Question: I'm having some difficulty properly removing some software that I installed on OS X Mavericks; Xcode 5.1. I installed robotframework and calabash-ios for some automation research; but have decided its not for me. The commands I initially ran were:
sudo easy_install robotframework
sudo easy_install pip
pip install --upgrade robotframework-ioslibrary
gem install calabash-cucumber
Then duplicated one of my Xcode projects and ran these commands in the project folder:
calabash-ios setup
calabash-ios gen
It seemed logical that I'd just run; gem uninstall calabash-cucumber, and pip uninstall robotframework-ioslibrary
However my problem is that even after running these uninstall commands; that I now have this inspector dropdown show in the top right of my simulator, even for projects that I didn't setup calabash for; see image below (this is what I want to get rid of when I mean "fully remove"):

Many thanks for any help or suggestions.
Reece.
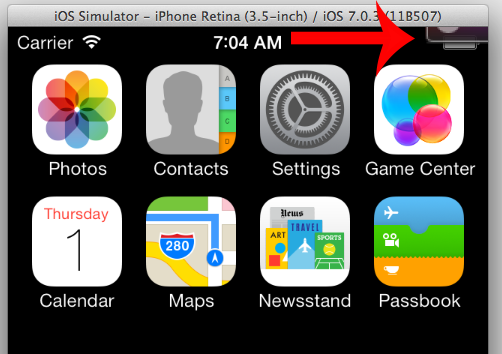
Answer: That frame you are seeing is the AXInspector.
Calabash iOS requires that Accessibility be enabled to work. I am not sure what moved the AXInspector to the corner of the Simulator.
The easiest way to remove the AXInspect is to use the iOS Simulator > Reset Content and Settings menu item.
Resetting content and Settings will remove any installed apps and change all settings back to the default.
Alternatively, you can open the Settings.app on the simulator and disable Accessibility.
NB. The 0.9.169 release of Calabash iOS gem will enable accessibility automatically and hide the AXInspector.